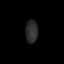
Tissue: skin
Cell type: Epithelial cells
Senescence score: 0.233
Nuclear area (px): 275
Mean DAPI intensity: 44.356